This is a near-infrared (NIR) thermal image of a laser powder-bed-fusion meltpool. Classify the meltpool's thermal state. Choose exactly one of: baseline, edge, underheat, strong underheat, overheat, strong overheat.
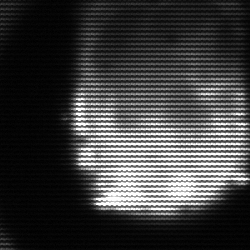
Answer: edge